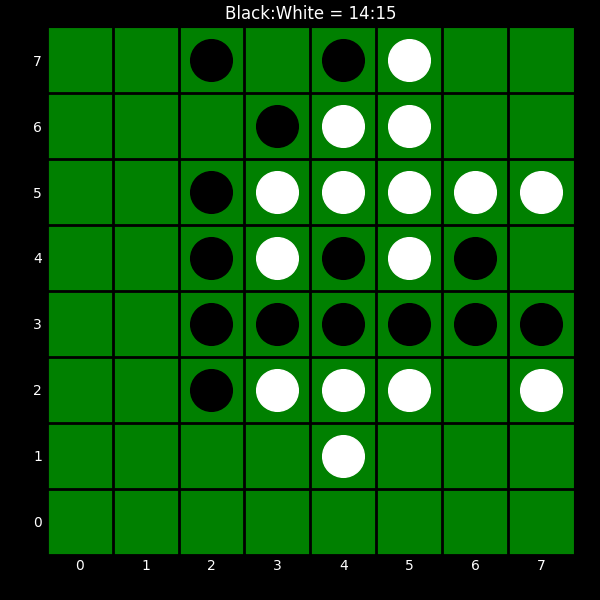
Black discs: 14
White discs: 15